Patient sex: M
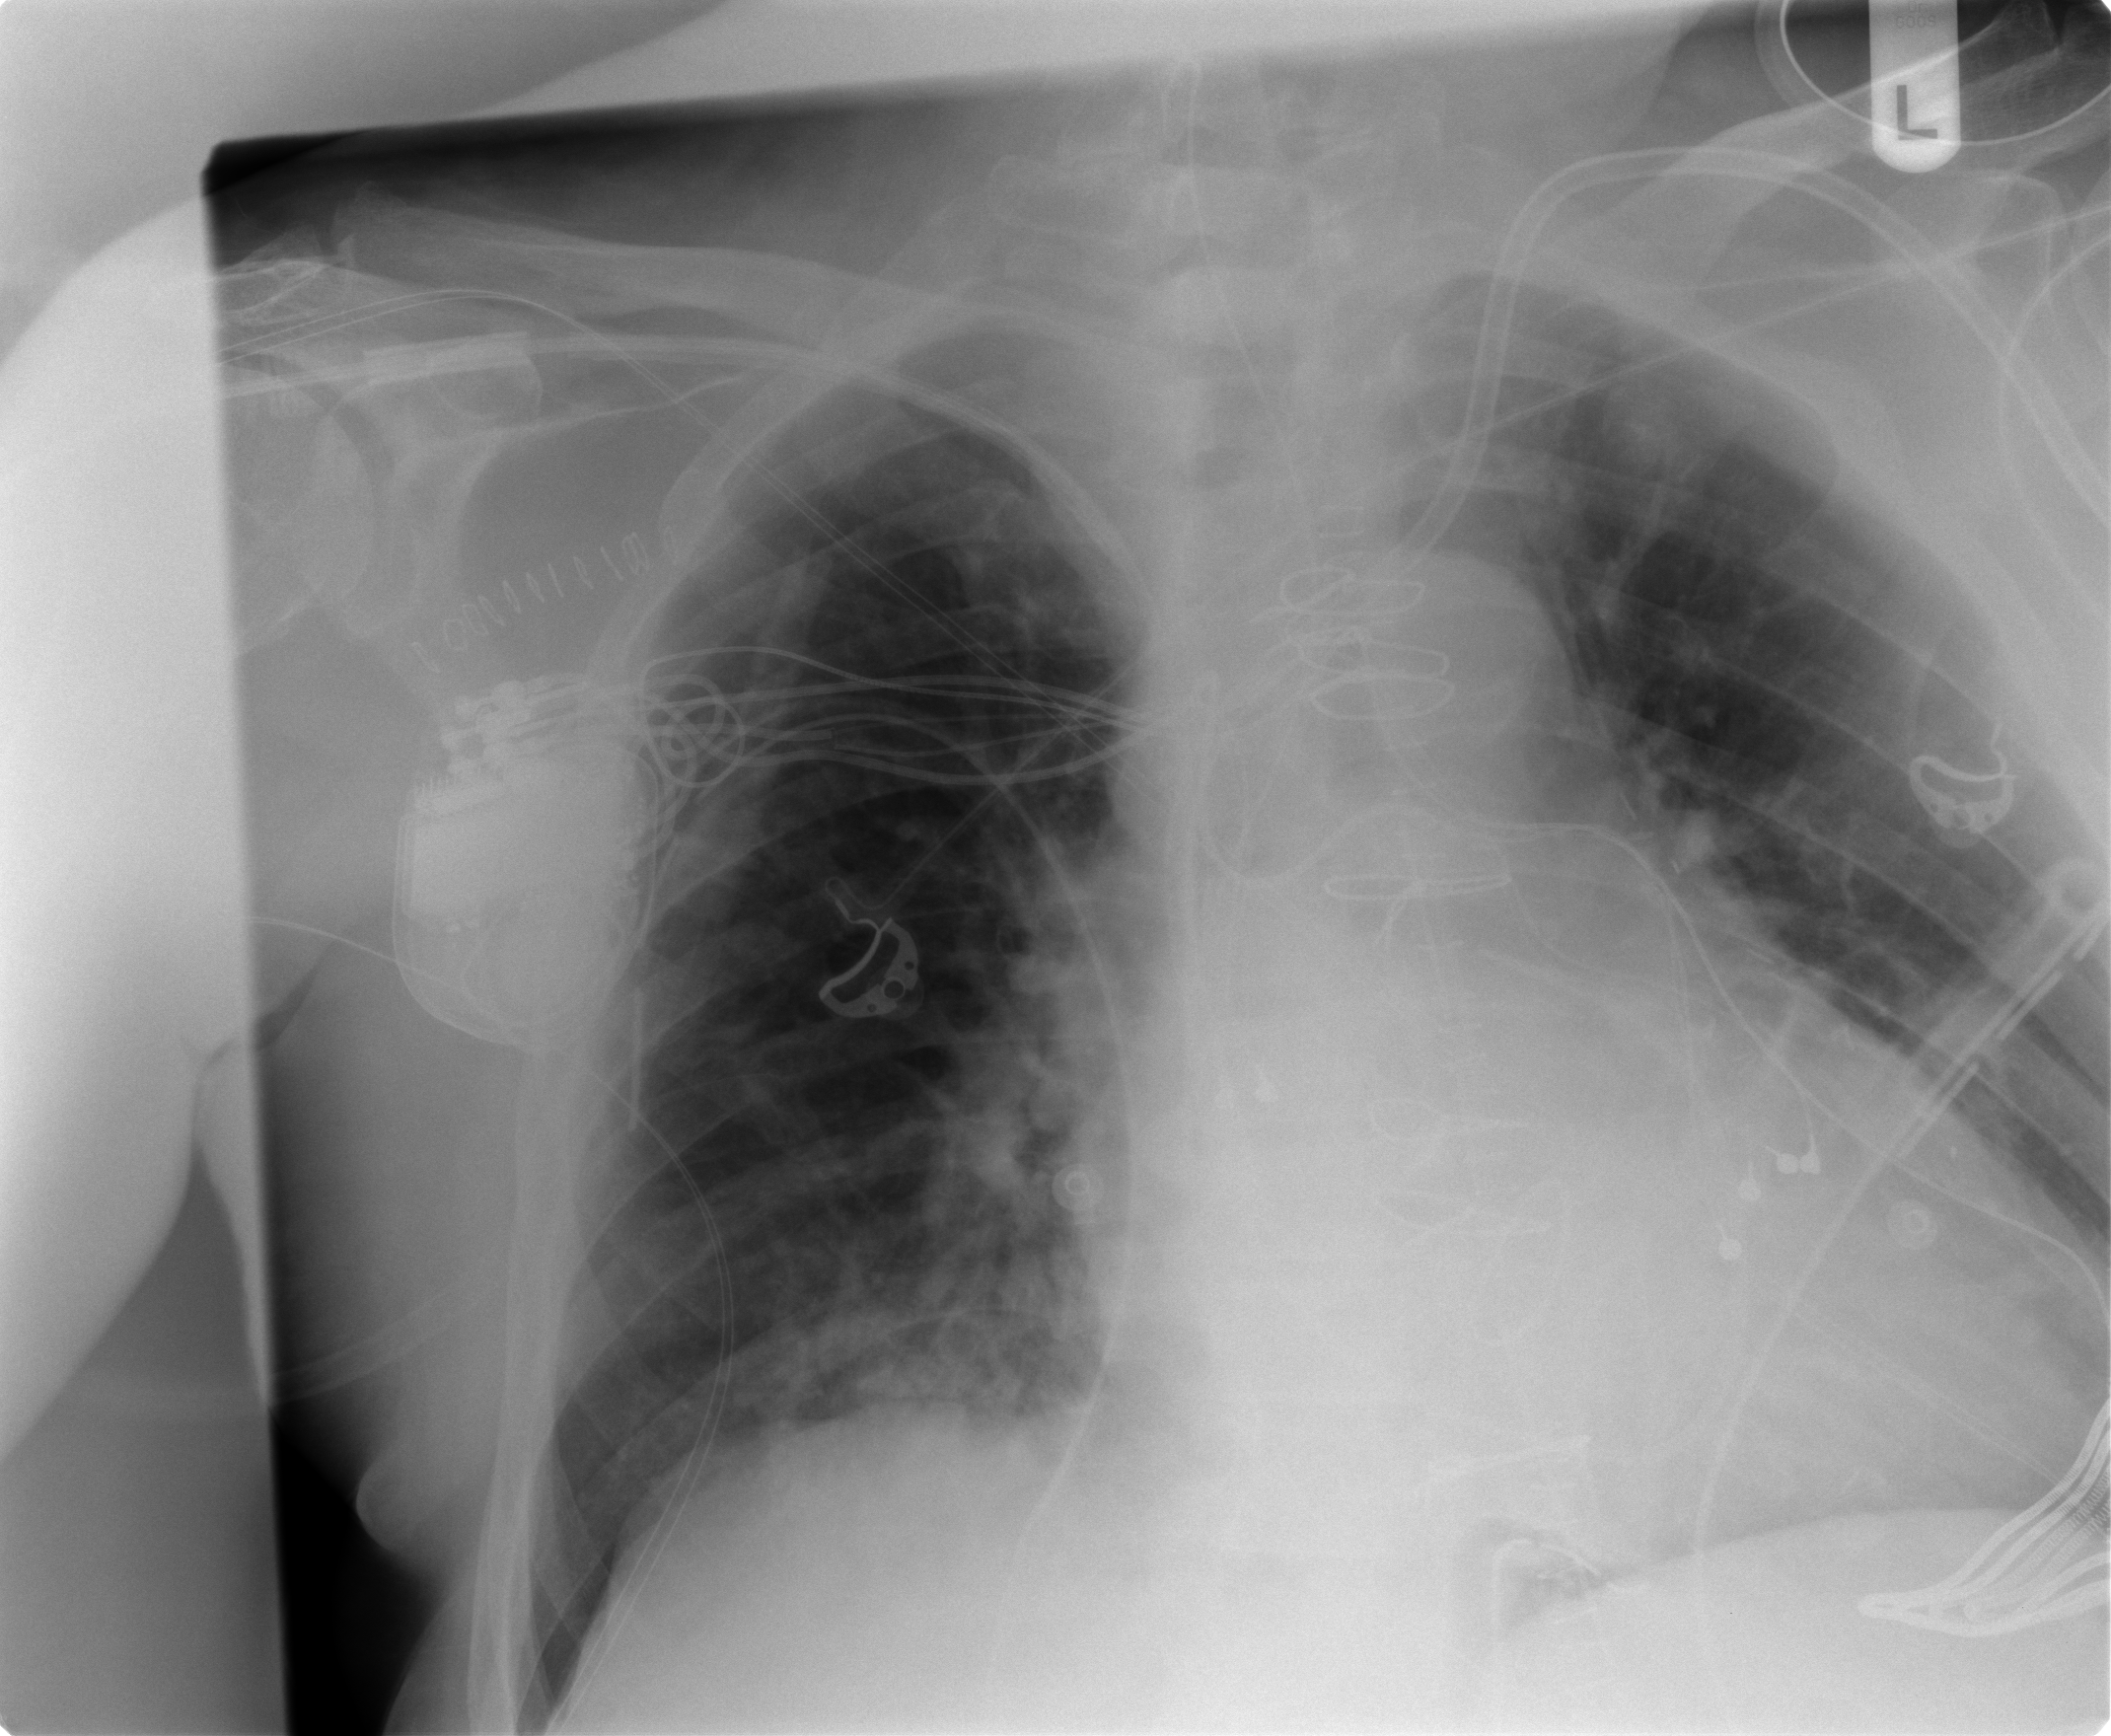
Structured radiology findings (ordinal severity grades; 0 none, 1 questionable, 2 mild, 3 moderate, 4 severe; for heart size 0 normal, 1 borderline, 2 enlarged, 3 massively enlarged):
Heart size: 1
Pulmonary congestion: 2
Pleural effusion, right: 1
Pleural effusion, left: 0
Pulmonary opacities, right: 2
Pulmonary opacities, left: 0
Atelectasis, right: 2
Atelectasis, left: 0